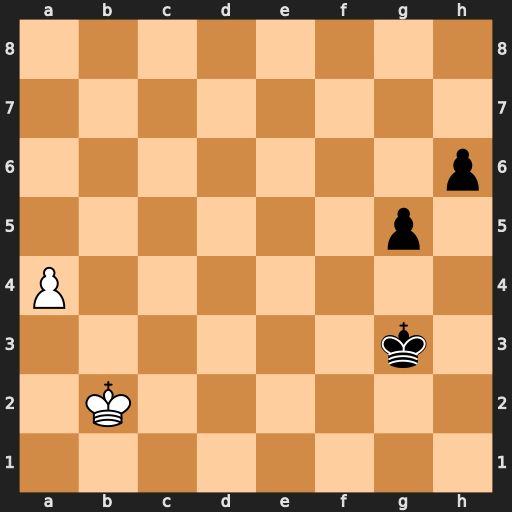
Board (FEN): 8/8/7p/6p1/P7/6k1/1K6/8
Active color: w
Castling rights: -
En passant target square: -
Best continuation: a5 g4 a6 Kh2 a7 g3 a8=Q g2 Qb8+